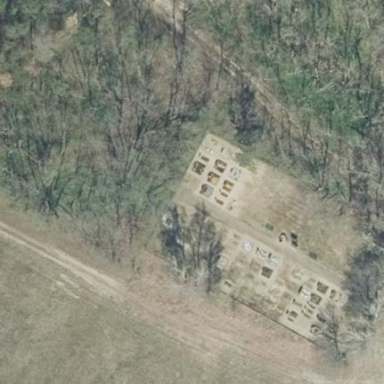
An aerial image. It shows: Cemetery.